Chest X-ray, AP view. Patient: 37 years old, sex F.
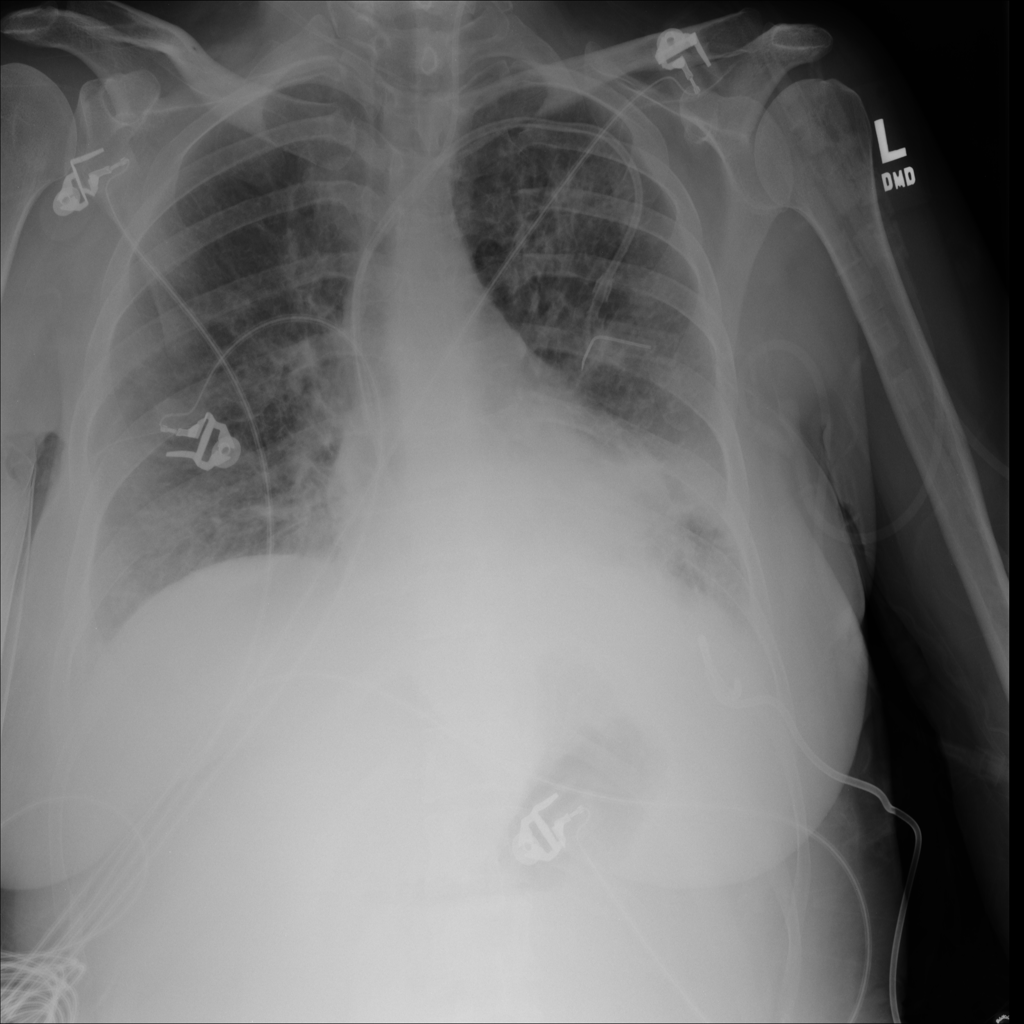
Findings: Consolidation, Effusion, Infiltration